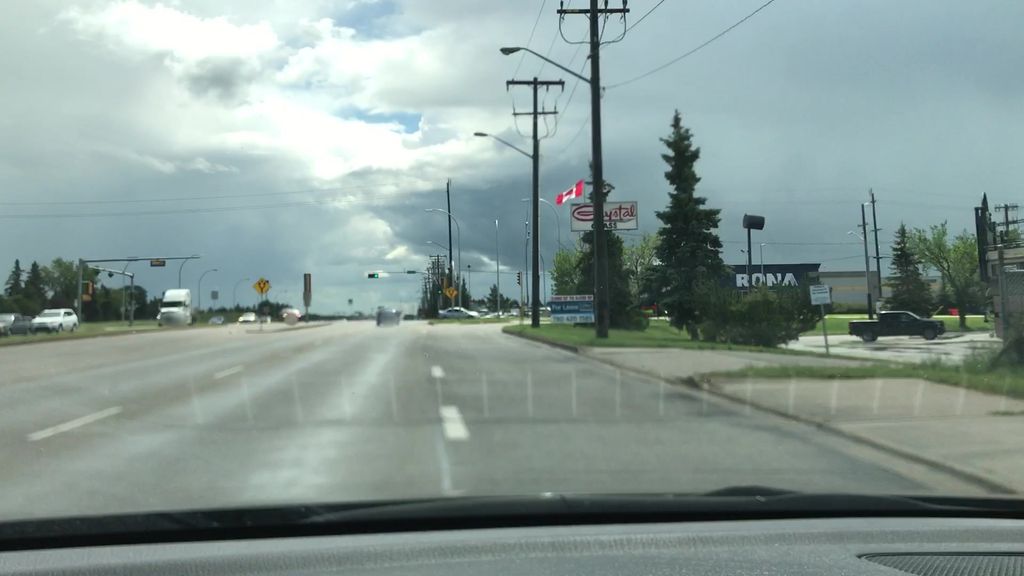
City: edmonton